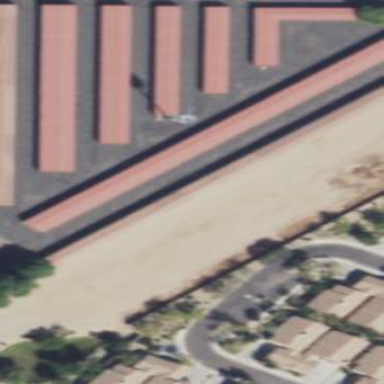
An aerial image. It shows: Building that serves as storage rental shop.